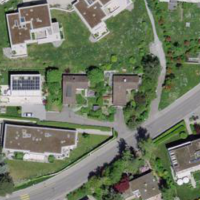
EUNIS habitat code: 55
Species observed at this site:
Cotinus coggygria